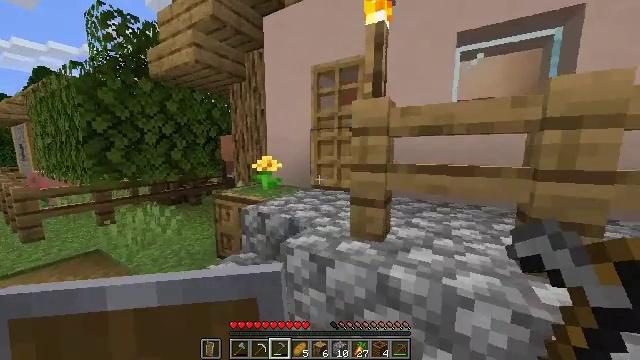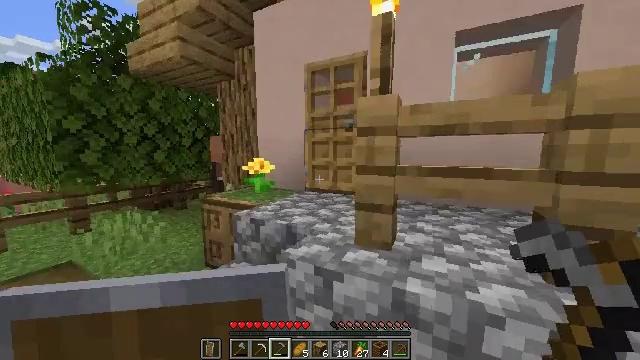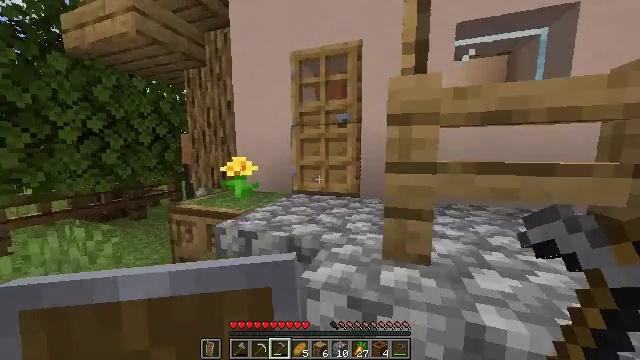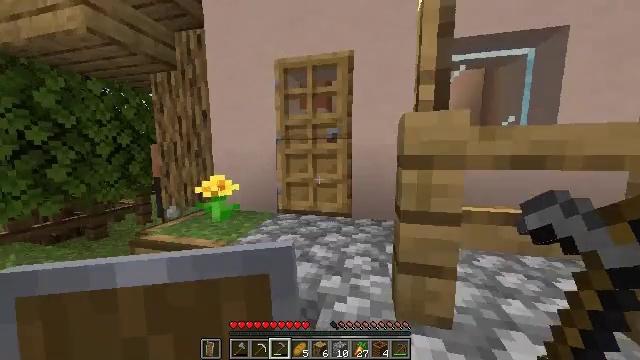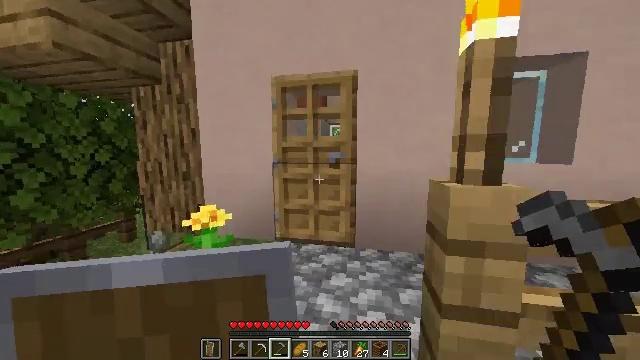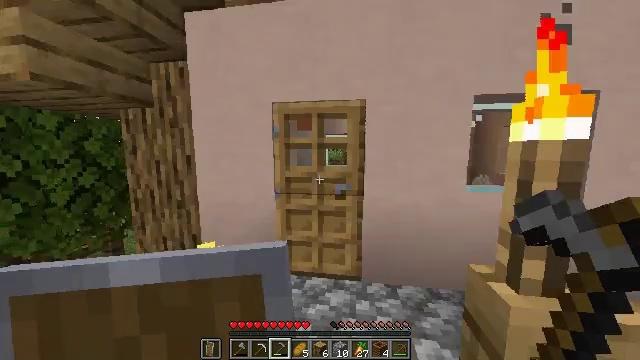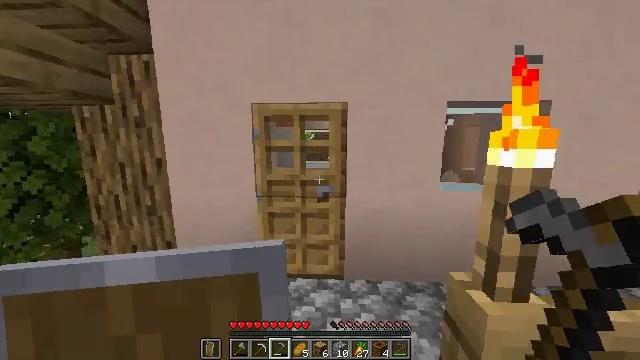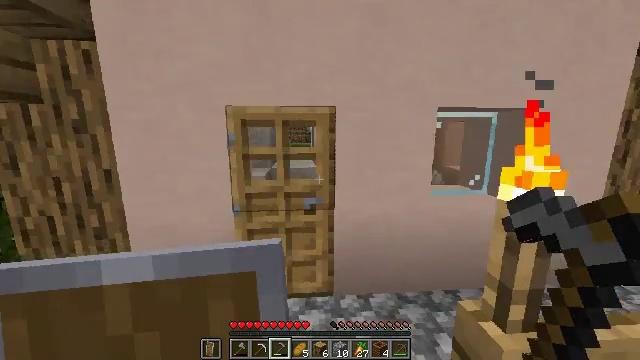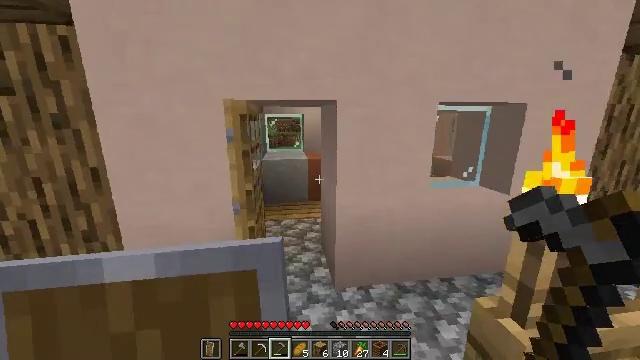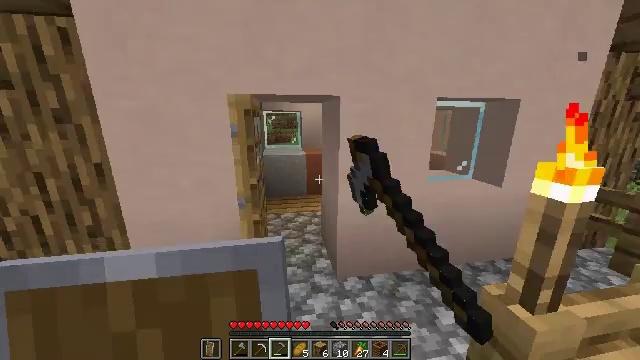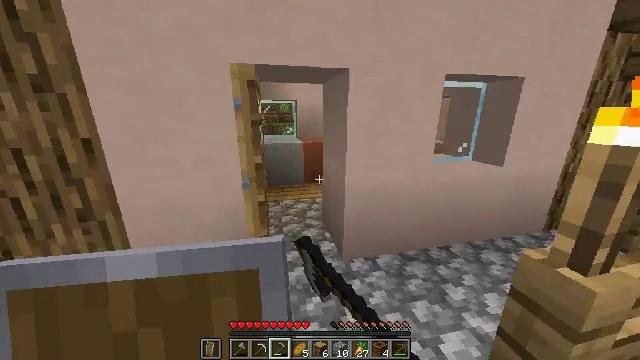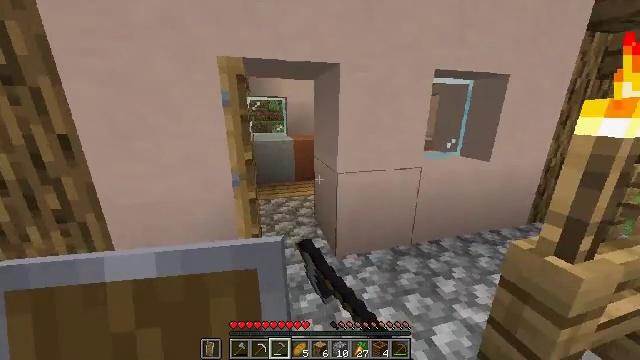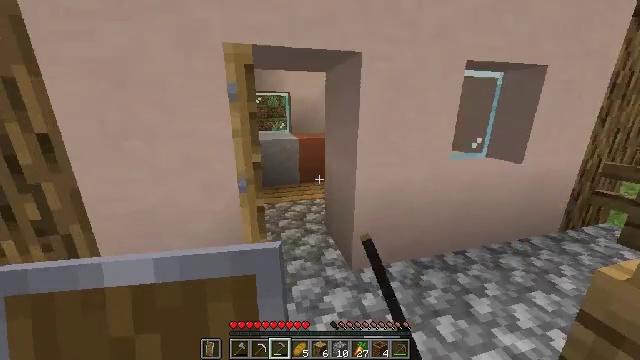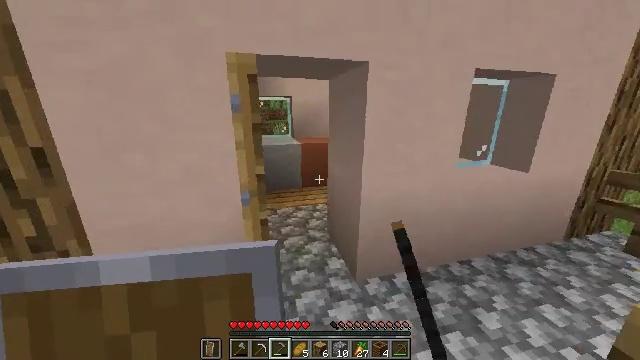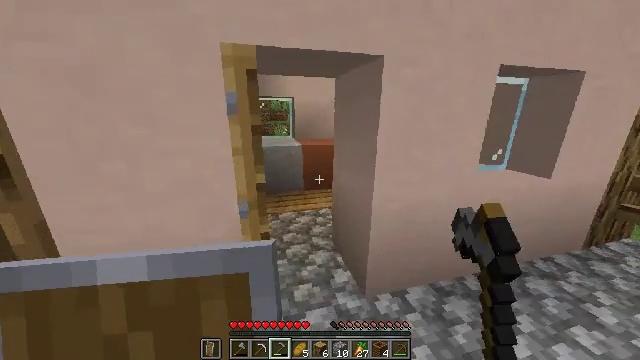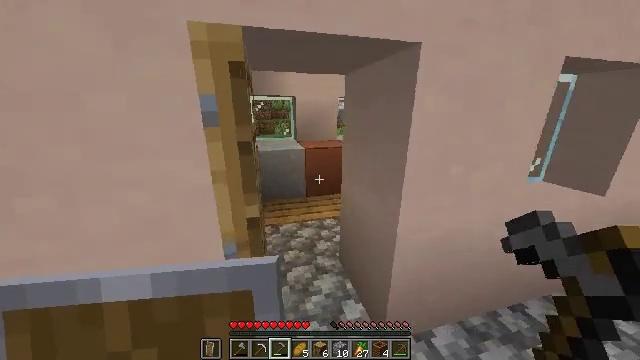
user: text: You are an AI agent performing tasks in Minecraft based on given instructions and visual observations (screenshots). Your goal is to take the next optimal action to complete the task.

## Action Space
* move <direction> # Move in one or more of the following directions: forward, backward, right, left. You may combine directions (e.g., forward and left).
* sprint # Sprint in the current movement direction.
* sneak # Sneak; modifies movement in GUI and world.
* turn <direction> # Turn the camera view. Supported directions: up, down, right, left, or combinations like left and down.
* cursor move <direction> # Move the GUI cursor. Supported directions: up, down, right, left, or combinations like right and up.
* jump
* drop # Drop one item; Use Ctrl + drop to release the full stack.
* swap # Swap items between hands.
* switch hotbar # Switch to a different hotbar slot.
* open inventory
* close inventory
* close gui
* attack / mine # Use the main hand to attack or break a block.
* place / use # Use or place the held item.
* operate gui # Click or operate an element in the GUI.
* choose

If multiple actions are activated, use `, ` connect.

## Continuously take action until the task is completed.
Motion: motion action
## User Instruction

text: Mine the composter block.
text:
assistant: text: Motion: move forward and move left, sprint, turn right
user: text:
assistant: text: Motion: move forward and move left, sprint, turn right
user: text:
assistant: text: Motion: move forward and move left, sprint, turn right, jump
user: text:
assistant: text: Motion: move forward, sprint, turn right, jump
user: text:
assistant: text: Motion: move forward, sprint, turn right, jump
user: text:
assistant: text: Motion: move forward, sprint, turn right and down, jump
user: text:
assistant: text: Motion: move forward, sprint, turn right and down, jump
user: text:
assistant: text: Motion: move forward, sprint, turn right and down, use / place
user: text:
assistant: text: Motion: move forward, sprint, turn right and down, use / place
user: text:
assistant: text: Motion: move forward, sprint, turn right and down, use / place
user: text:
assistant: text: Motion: move forward, sprint, turn right
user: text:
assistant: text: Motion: move forward, sprint
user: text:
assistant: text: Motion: move forward, sprint
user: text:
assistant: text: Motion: move forward, sprint
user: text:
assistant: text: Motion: move forward, sprint
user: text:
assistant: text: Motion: move forward, sprint, turn left
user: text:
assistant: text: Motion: move forward, sprint, turn left
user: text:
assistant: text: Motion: move forward, sprint, turn left
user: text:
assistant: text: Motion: move forward, sprint, turn left
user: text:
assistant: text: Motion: move forward, sprint, turn left
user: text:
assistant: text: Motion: move forward and move left, sprint, turn left
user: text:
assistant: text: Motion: move forward and move left, sprint, turn left
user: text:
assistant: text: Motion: move forward and move left, sprint
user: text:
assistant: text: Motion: move forward and move left, sprint
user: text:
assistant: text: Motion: move forward and move left, sprint, turn right
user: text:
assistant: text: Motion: move forward, sprint, turn right
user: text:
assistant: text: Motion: move forward, sprint, turn right
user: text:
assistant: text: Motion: move forward, sprint
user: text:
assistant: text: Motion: move forward, sprint
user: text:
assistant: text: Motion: move forward, sprint, turn left